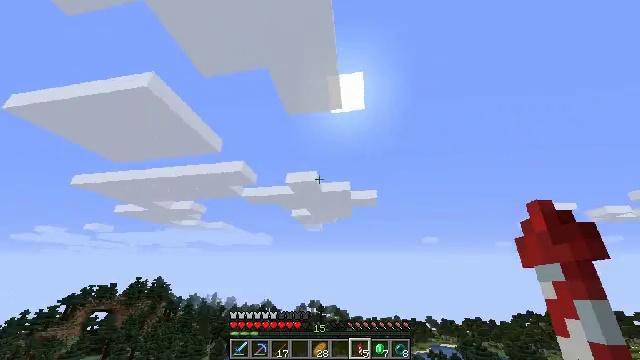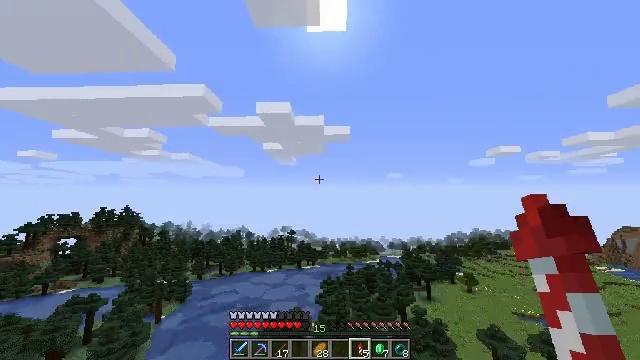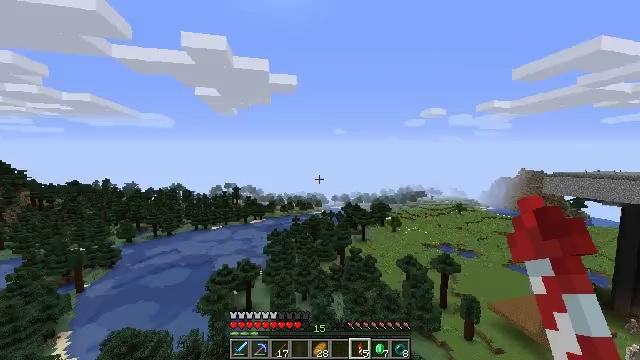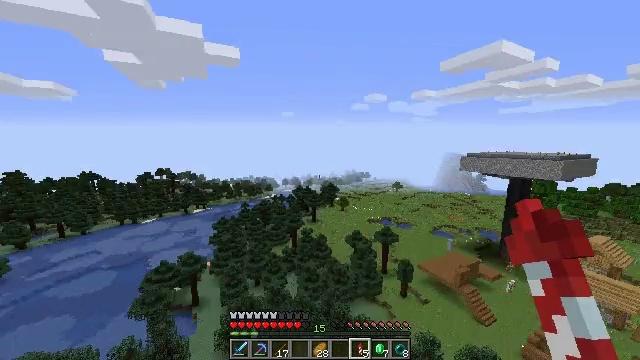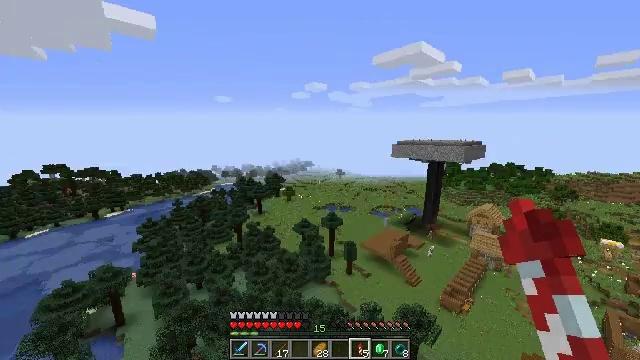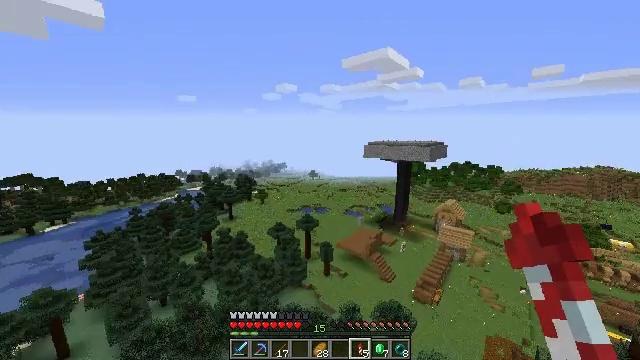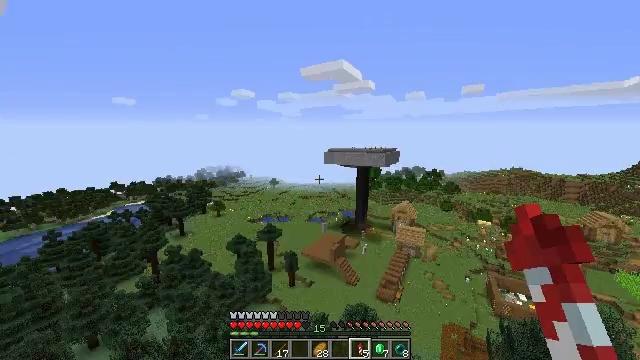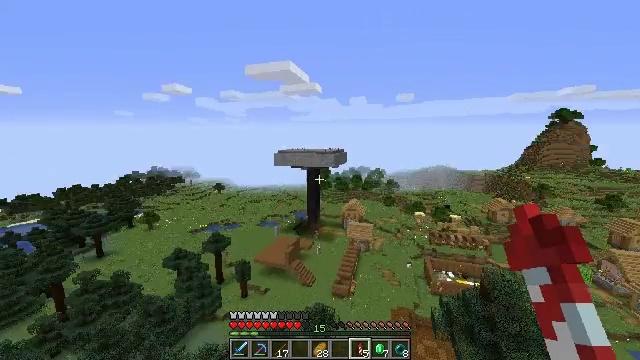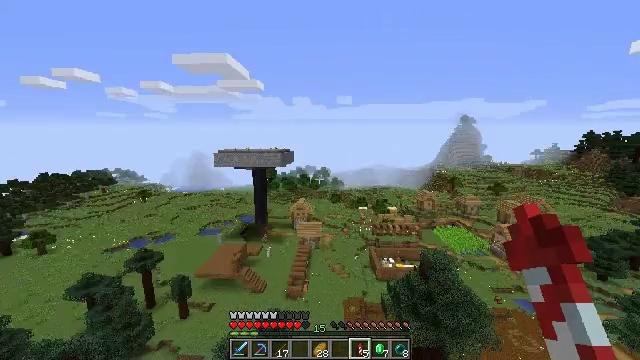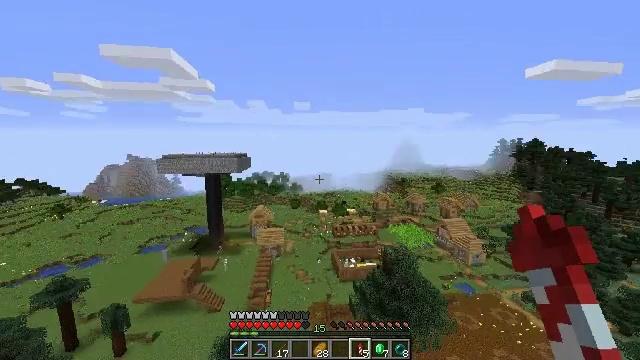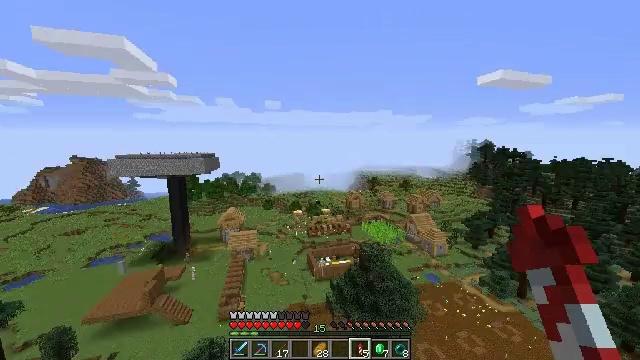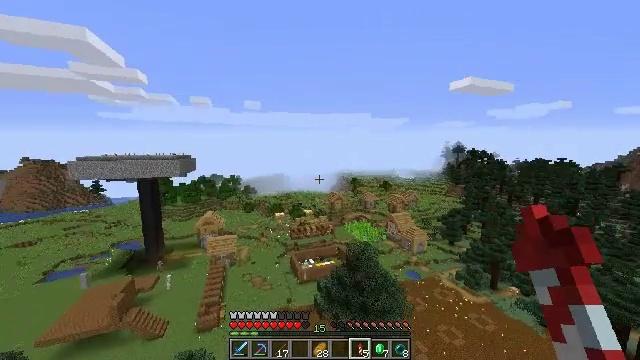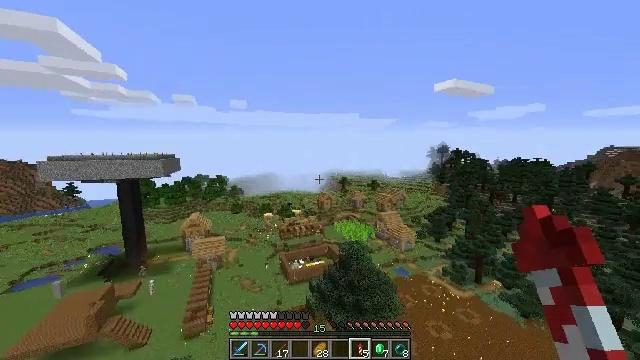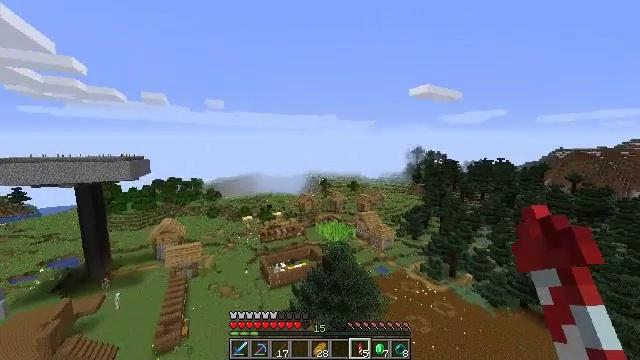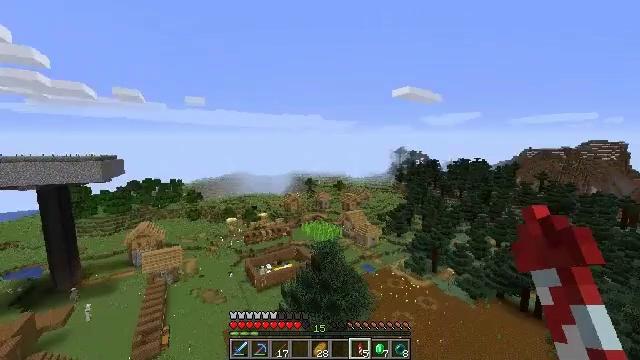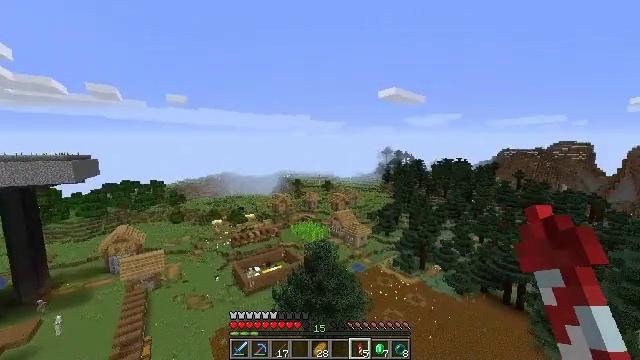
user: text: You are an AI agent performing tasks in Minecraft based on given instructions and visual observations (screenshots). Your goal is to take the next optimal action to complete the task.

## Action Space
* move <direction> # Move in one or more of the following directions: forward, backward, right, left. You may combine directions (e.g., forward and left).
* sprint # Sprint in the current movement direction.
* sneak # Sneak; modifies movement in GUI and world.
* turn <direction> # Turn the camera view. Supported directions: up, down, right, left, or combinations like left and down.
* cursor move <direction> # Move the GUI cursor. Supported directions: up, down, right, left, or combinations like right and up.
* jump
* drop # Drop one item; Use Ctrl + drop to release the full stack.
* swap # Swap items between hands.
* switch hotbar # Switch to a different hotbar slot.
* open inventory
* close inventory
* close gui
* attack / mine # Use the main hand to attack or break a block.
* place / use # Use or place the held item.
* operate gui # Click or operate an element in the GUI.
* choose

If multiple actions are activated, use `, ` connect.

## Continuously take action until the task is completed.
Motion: motion action
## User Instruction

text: Collect spruce leaves for landscaping.
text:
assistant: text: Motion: move forward, sprint, turn right and down, jump
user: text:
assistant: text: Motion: move forward, sprint, turn right and down, jump
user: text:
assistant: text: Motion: move forward, sprint, turn right and down, jump
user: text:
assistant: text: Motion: move forward, sprint, turn right and down, jump
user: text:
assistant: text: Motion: move forward, sprint, turn right, jump
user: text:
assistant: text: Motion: move forward, sprint, turn right and up, jump
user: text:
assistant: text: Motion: move forward, sprint, turn right, jump
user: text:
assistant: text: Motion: move forward, sprint, turn right, jump
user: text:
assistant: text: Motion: move forward, sprint, turn right and up, jump
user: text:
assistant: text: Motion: move forward, sprint, turn right, jump
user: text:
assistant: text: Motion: move forward, sprint, turn right, jump
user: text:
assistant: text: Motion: move forward, sprint, turn right, jump
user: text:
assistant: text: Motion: move forward, sprint, turn right, jump
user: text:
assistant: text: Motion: move forward, sprint, turn right, jump
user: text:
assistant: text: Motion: move forward, sprint, turn right, jump
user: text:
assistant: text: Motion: move forward, sprint, turn right, jump
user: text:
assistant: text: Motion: move forward, sprint, turn right, jump
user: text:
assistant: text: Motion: move forward, sprint, turn right, jump
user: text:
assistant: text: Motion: move forward, sprint, turn right, jump
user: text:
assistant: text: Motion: move forward, sprint, turn right, jump
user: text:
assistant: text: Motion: move forward, sprint, turn right, jump
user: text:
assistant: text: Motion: move forward, sprint, turn right, jump
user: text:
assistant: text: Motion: move forward, sprint, turn right, jump
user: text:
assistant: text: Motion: move forward, sprint, turn right and up, jump
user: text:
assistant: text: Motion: move forward, sprint, turn right and up, jump
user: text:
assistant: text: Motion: move forward, sprint, turn right and up, jump
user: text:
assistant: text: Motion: move forward, sprint, turn right and up, jump
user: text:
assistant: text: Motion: move forward, sprint, turn right and up, jump
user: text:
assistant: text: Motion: move forward, sprint, jump
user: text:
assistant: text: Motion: move forward, sprint, turn left and down, jump